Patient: sex F, age 56
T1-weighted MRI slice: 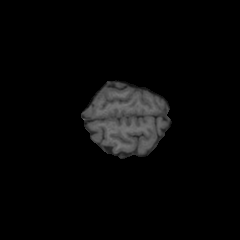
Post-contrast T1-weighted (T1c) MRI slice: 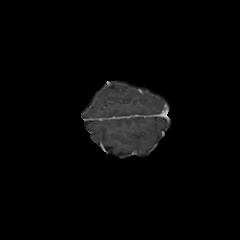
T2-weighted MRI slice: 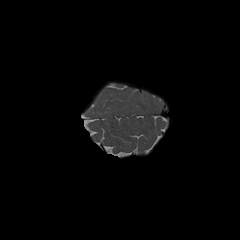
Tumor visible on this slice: no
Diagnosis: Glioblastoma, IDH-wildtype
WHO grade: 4